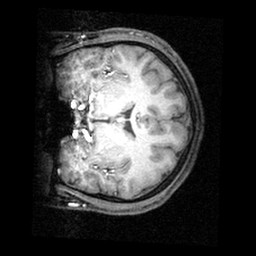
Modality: T1w
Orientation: coronal
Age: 18
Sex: male